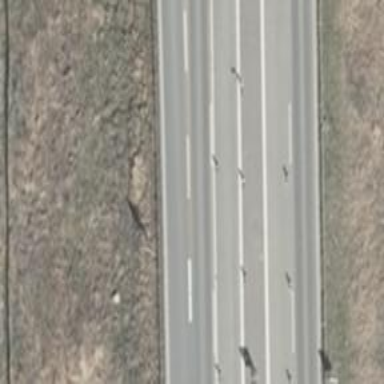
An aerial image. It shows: Asphalt motorway.